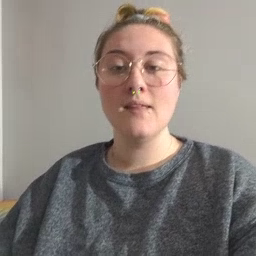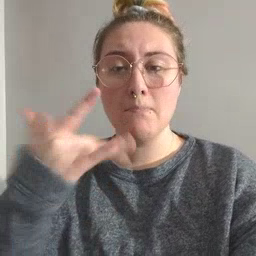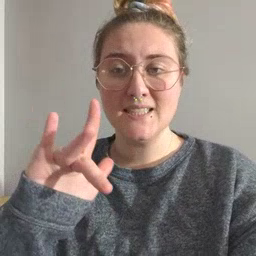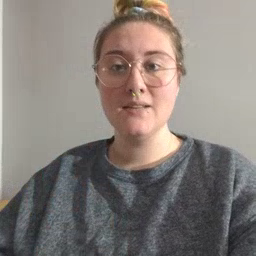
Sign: empty